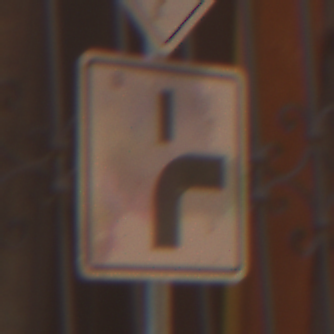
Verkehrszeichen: VerlaufVorfahrtsstrasse8
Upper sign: Vorfahrtsstrasse
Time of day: MorningAfternoon
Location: Outdoor (Urban)
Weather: Clear
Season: NotSpecified
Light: Natural